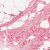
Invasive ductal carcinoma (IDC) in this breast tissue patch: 0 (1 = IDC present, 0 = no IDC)